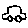
Label: car